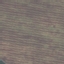
Land use / land cover: AnnualCrop